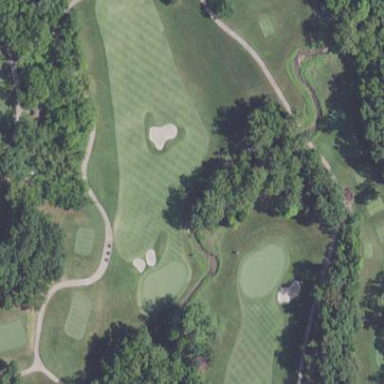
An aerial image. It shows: Golf fairway in the image.